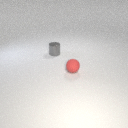
small red rubber sphere in front of small gray metal cylinder